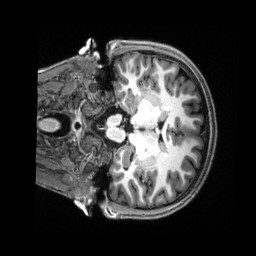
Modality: T1w
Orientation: coronal
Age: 19
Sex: female
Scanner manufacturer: siemens
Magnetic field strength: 3 T
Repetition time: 2.5 s
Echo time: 0.00222 s